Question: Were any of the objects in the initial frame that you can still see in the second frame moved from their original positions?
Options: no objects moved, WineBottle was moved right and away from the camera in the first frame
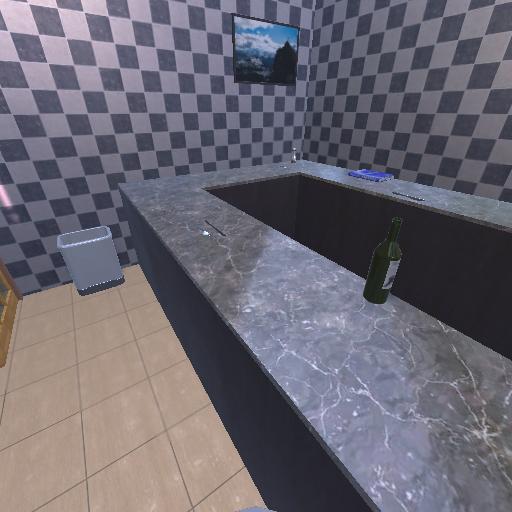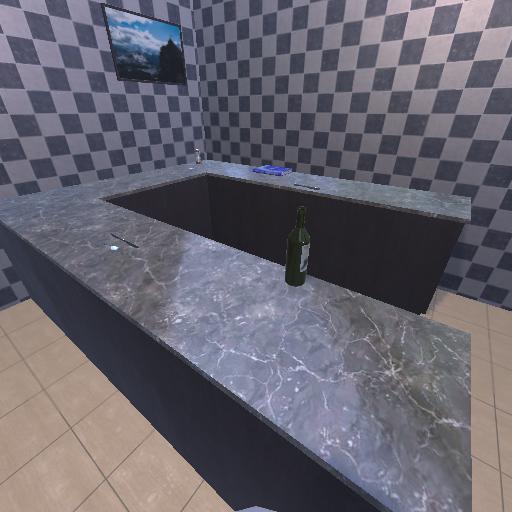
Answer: no objects moved